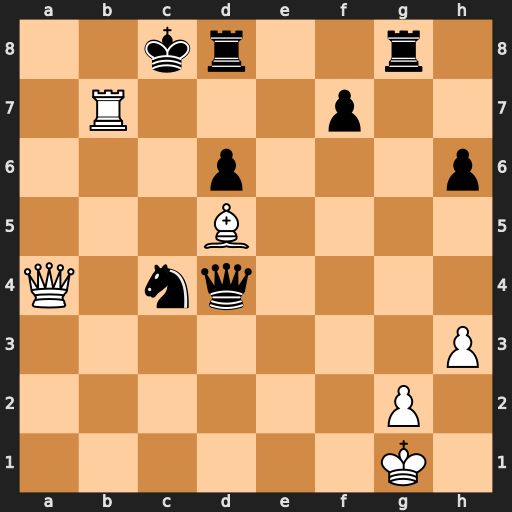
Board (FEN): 2kr2r1/1R3p2/3p3p/3B4/Q1nq4/7P/6P1/6K1
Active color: w
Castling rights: -
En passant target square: -
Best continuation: Kh1 Qd1+ Qxd1